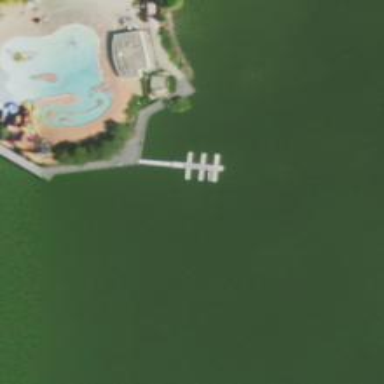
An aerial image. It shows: Man-made pier.